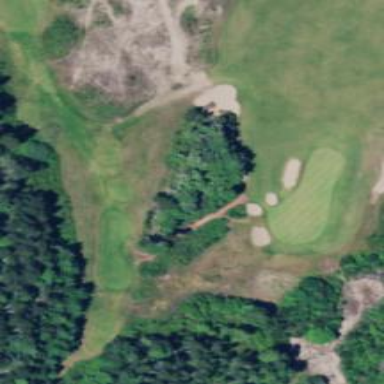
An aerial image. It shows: Path for golf carts.